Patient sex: M
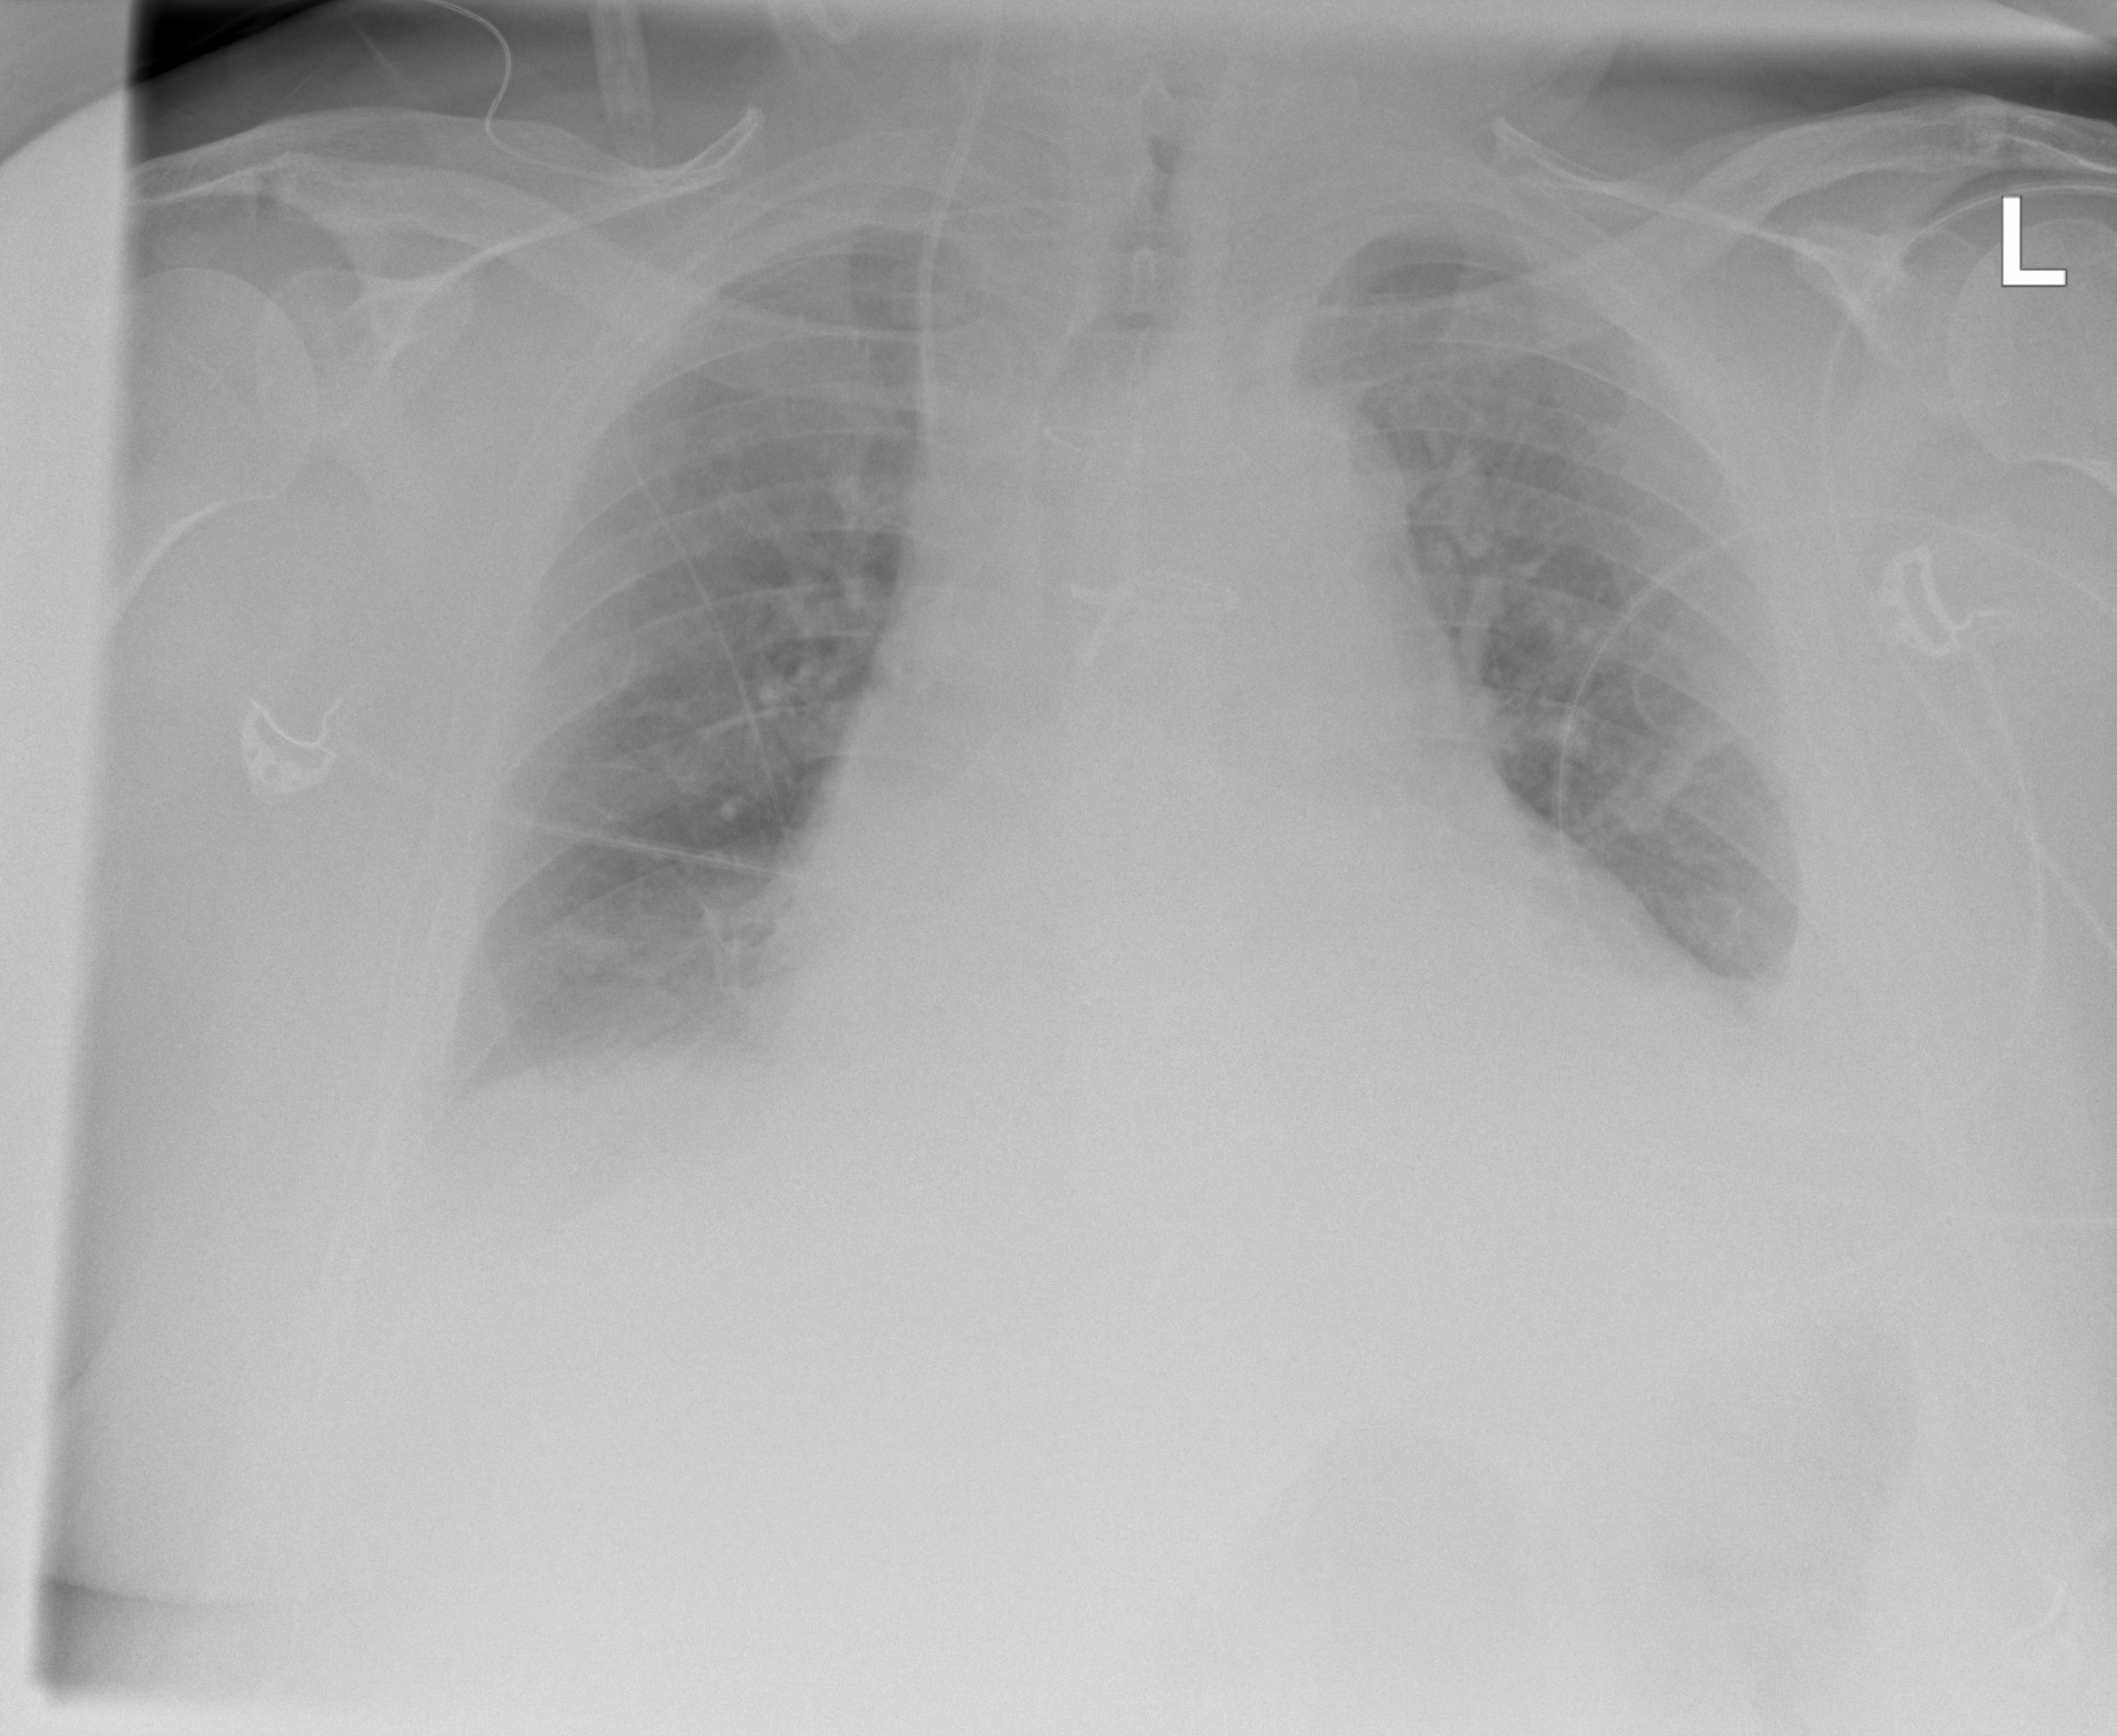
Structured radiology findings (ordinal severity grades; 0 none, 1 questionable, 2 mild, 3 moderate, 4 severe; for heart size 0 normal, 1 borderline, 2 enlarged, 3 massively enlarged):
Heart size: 2
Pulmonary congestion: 2
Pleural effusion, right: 2
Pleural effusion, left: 3
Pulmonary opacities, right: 0
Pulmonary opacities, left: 0
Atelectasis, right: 2
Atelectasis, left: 2